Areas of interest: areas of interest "Sport and cultural"
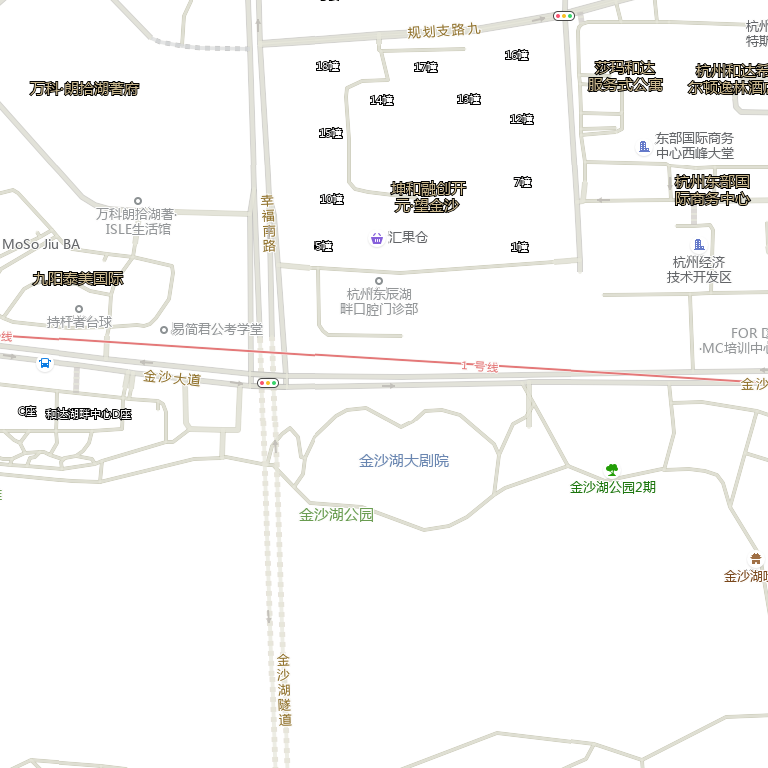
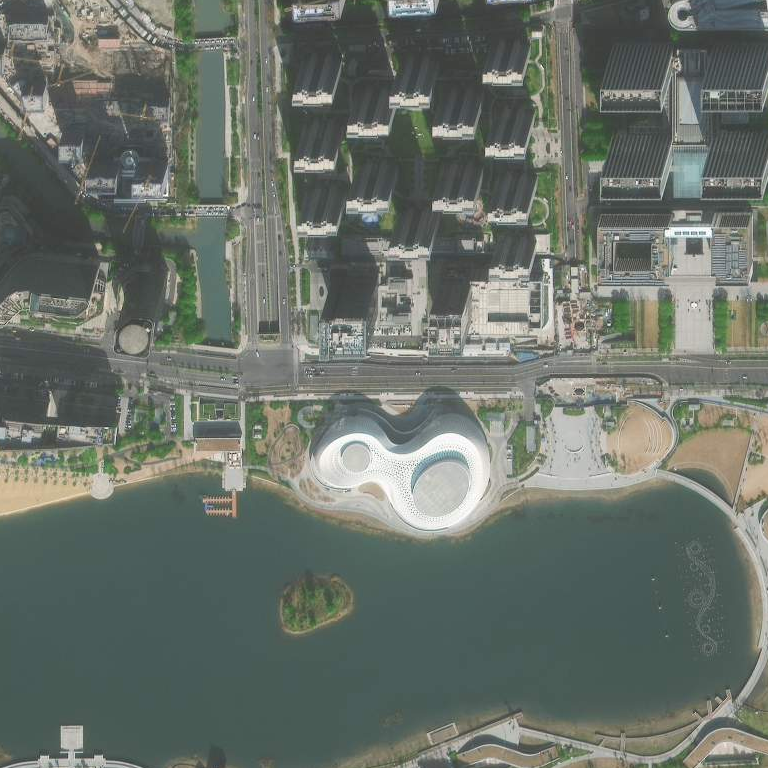